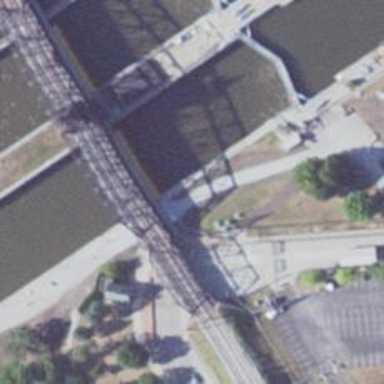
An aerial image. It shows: Swing bridge for railway traffic.